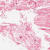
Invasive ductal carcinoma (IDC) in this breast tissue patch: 0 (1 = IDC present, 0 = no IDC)